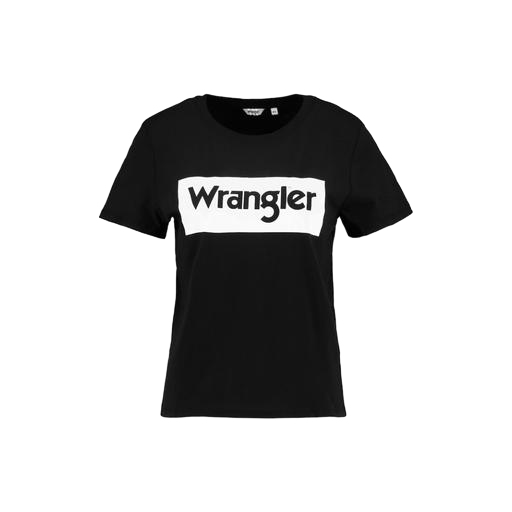
women's tee, regular t-shirt, black wander cutout tee, white background